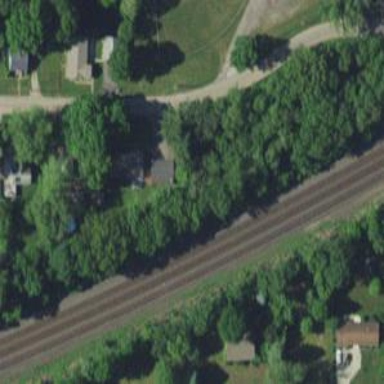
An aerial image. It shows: Railway track.